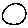
Label: circle